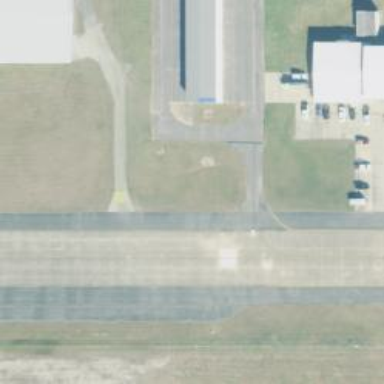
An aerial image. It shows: View of taxiway at the airport.